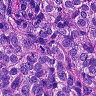
Metastatic tissue present: yes